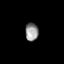
Tissue: prostate
Cell type: Fibroblasts
Senescence score: 0.7104
Nuclear area (px): 230
Mean DAPI intensity: 147.252